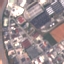
Land use / land cover class: Industrial